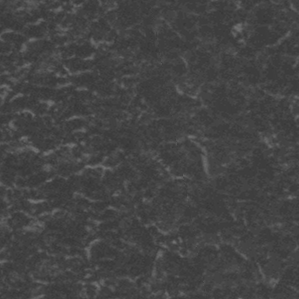
Label: frost